Field crop: maize
Growth stage: 2
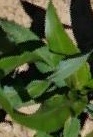
Species: maize